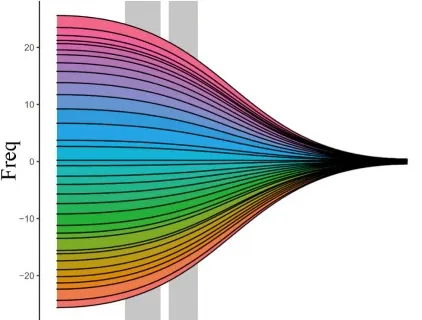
Circulating tumor DNA change during ICI treatments. (A) The fish plot illustrates the frequency and types of gene mutations.
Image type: chart (chart)